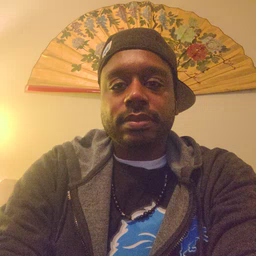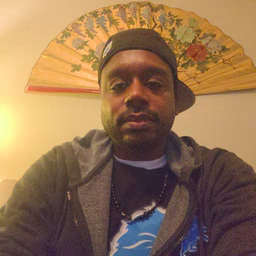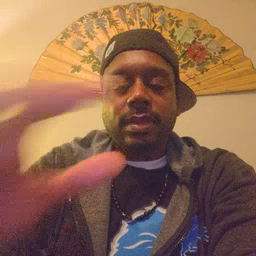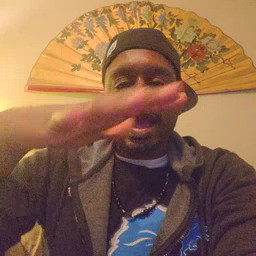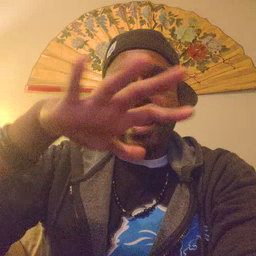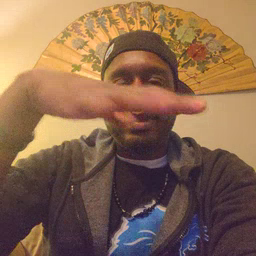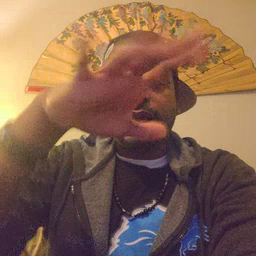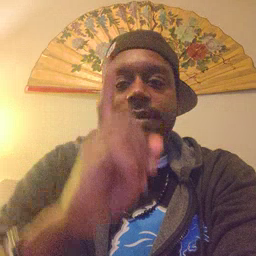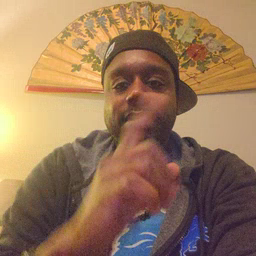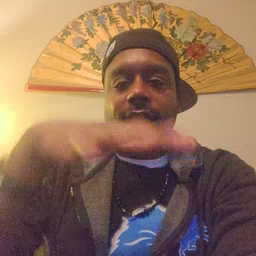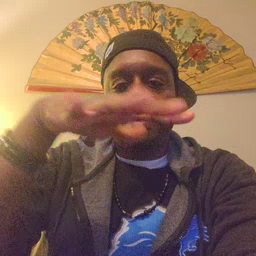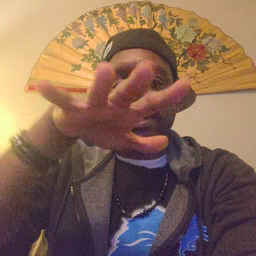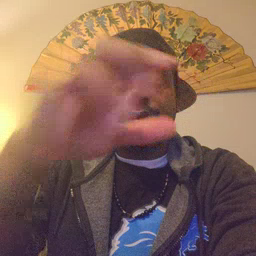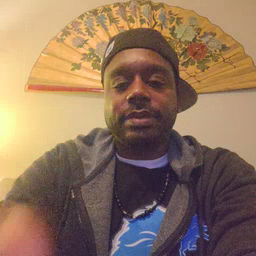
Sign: helicopter